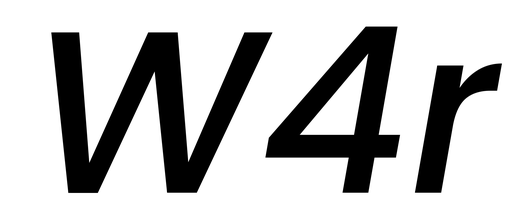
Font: Poppins-MediumItalic